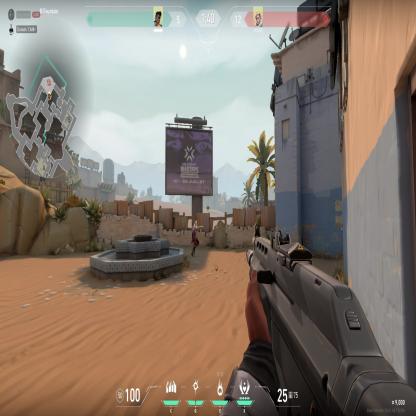
Label: enemy